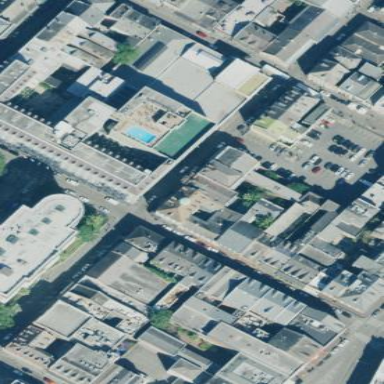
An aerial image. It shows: Hotel building.